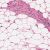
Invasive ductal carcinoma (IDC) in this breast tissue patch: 0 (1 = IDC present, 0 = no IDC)